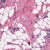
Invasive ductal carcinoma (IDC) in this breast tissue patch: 0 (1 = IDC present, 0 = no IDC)